Question: I want to multi point crop on the image(See the image). Its working fine. My problem is after crop the image the how to I save 'UIImage'. I am using the 'CAShapeLayer' for crop image. Below code using for multi point crop.
'''
- (void)multiPointCrop:(CGPoint)cropPoint
{
UIBezierPath *aPath = [UIBezierPath bezierPath];
[aPath moveToPoint:cropPoint];
for (NSString *pointString in self.touchPoints) {
if ([self.touchPoints indexOfObject:pointString] != 0)
[aPath addLineToPoint:CGPointFromString(pointString)];
}
[aPath addLineToPoint:cropPoint];
[aPath closePath];
[self setClippingPath:aPath andView:self];
[self setNeedsDisplay];
}
- (void)setClippingPath:(UIBezierPath *)clippingPath andView:(UIView *)view;
{
if (![[view layer] mask])
[[view layer] setMask:[CAShapeLayer layer]];
[(CAShapeLayer*) [[view layer] mask] setPath:[clippingPath CGPath]];
}
'''
How to I save 'UIImage' from the 'CAShapeLayer'? If this is the correct way for multi cropping or any other easy way to achieve this. Please give your ideas, suggestions, source code, etc. Anything always welcome.
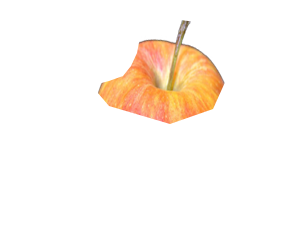
Answer: Try rendering layer into a context and creating an image from that context.
'''
CALayer *layer = view.layer;
CGSize s = layer.frame.size;
// create context
CGColorSpaceRef colorSpace = CGColorSpaceCreateDeviceRGB();
CGContextRef context = CGBitmapContextCreate(NULL, s.width, s.height,
8, (s.width * 4),
colorSpace, kCGImageAlphaPremultipliedLast);
// flip Y
CGContextTranslateCTM(context, 0.0, s.height);
CGContextScaleCTM(context, 1.0, -1.0);
// render layer
[layer renderInContext:context];
CGImageRef imgRef = CGBitmapContextCreateImage(context);
// here is your image
UIImage *img = [UIImage imageWithCGImage:imgRef];
// release owned memory
CGImageRelease(imgRef);
CGColorSpaceRelease(colorSpace);
CGContextRelease(context);
'''